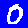
Digit: 0